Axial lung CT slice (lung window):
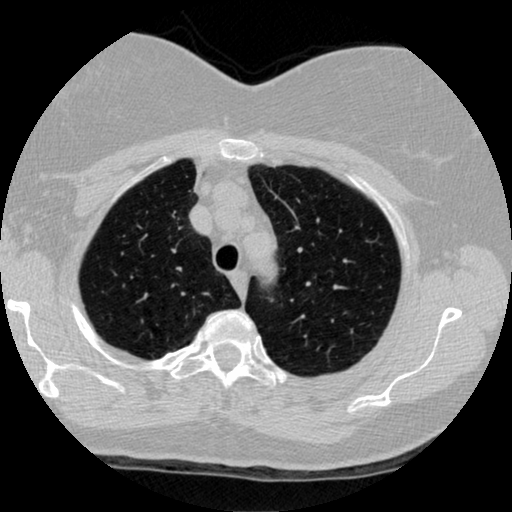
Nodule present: no